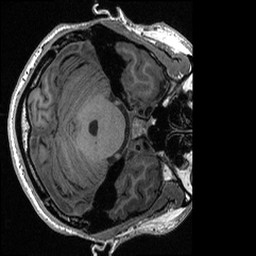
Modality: T1w
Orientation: axial
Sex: male
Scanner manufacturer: ge
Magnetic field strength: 3 T
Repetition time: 0.0064 s
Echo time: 0.00281 s